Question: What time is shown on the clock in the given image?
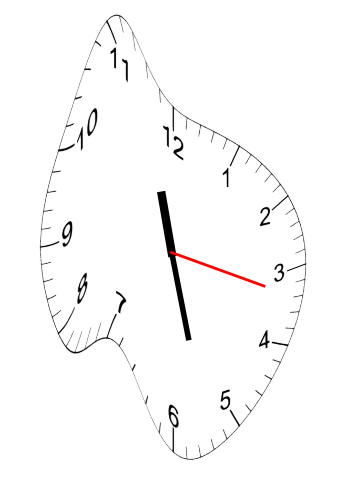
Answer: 11:27:17